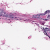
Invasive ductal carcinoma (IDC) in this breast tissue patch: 0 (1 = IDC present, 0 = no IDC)